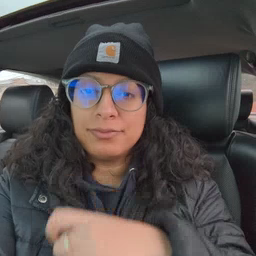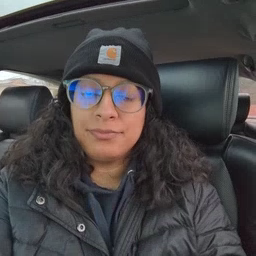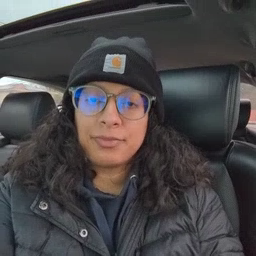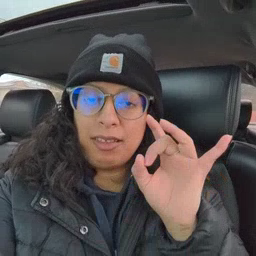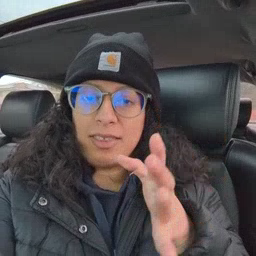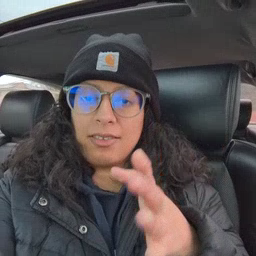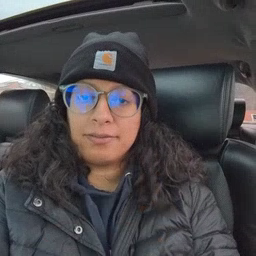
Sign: hate